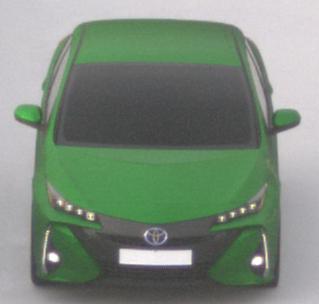
Make: Toyota
Model: Prius 1.8 Plug-In Hybrid
Detailed model: Prius (XW5) Plug-In
Model produced from: 2019/07
Model produced until: 2020/07
Doors: 5
Color: green
Road condition: dry road
Daytime: sunrise or sunset
Contrast: low contrast